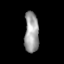
Tissue: lung
Cell type: Others
Senescence score: 0.2239
Nuclear area (px): 562
Mean DAPI intensity: 159.034